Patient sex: M
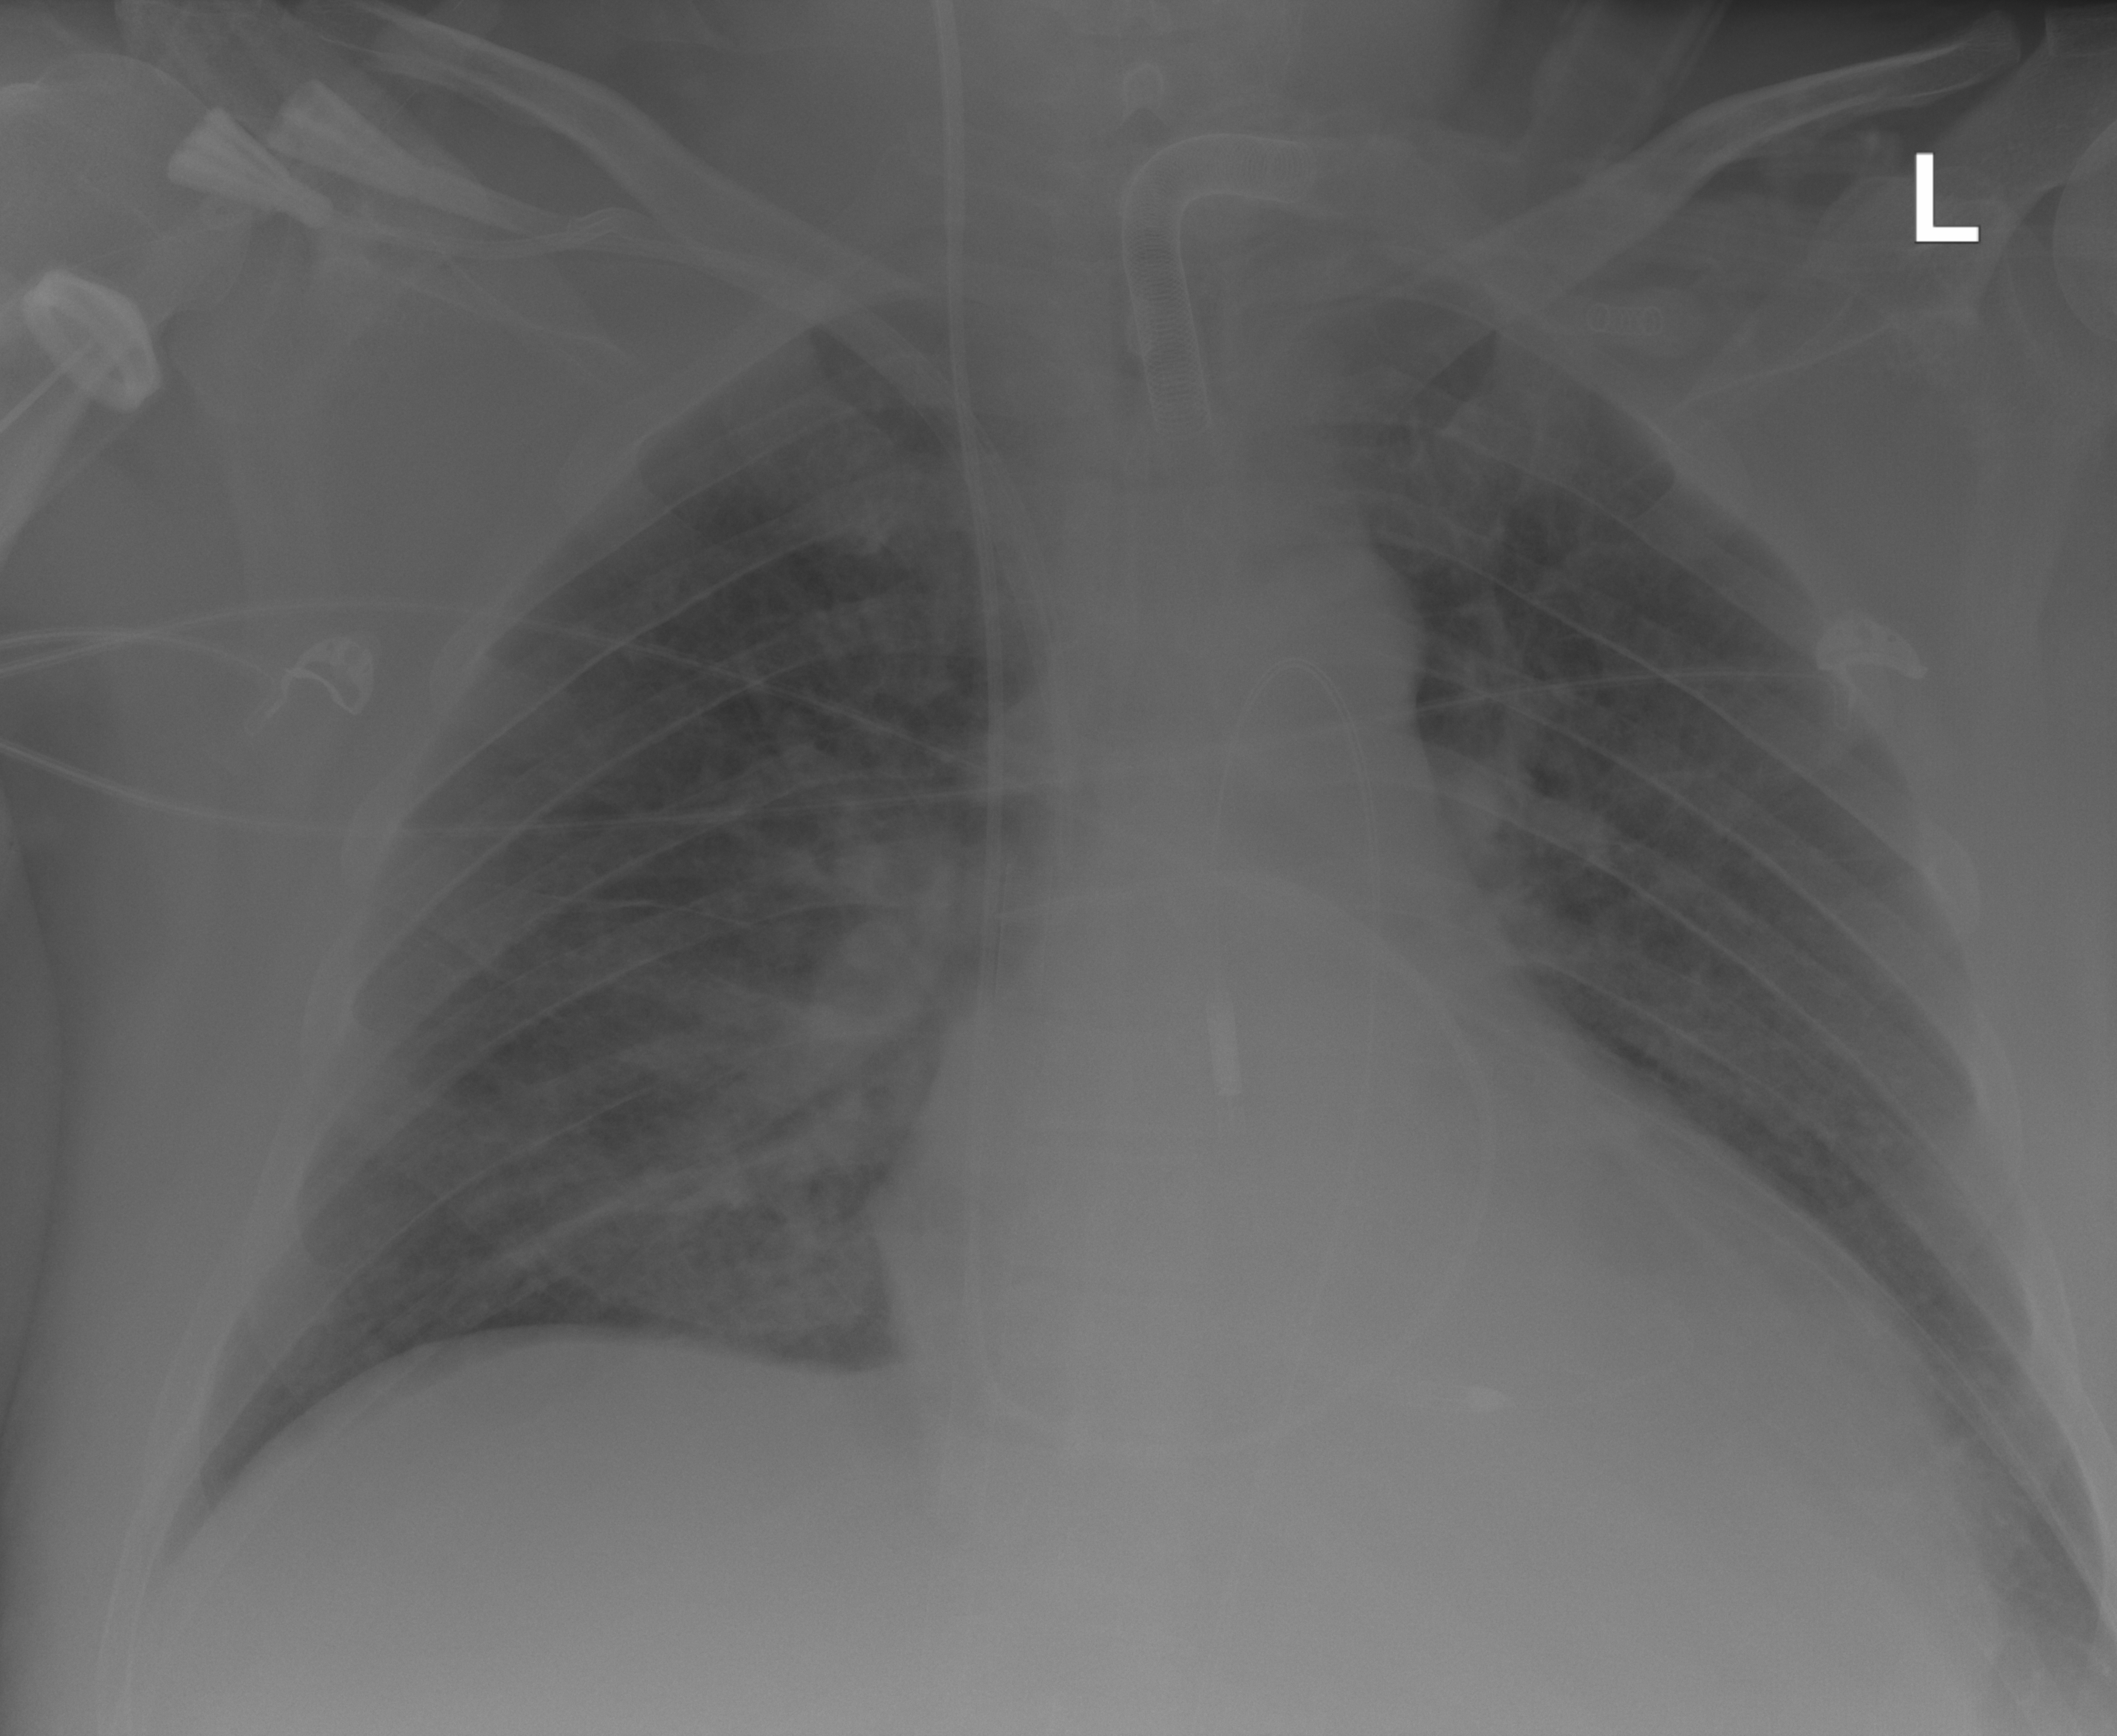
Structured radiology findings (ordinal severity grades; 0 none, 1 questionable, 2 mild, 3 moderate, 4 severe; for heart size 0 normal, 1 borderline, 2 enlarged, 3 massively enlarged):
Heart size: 2
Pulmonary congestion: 2
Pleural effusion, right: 0
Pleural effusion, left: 1
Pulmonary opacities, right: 2
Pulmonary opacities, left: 2
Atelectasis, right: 2
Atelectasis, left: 2